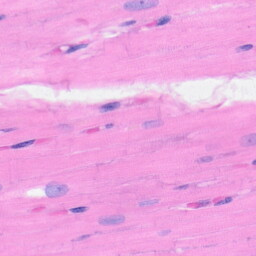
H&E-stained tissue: Heart